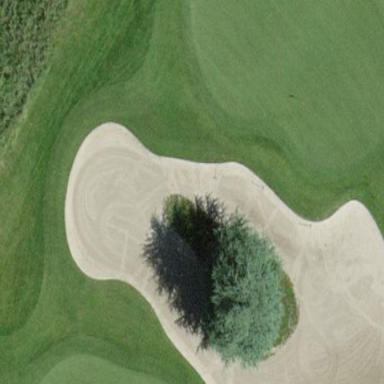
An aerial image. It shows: Sand bunker on golf course.